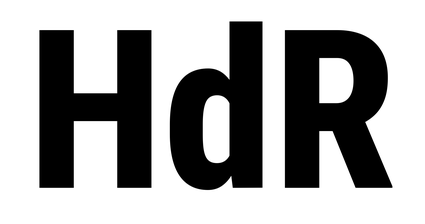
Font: Roboto_Condensed_ExtraBold